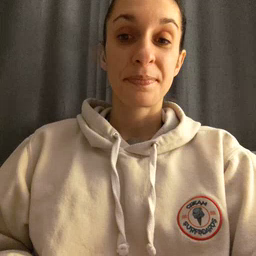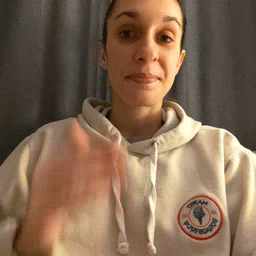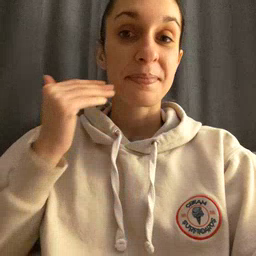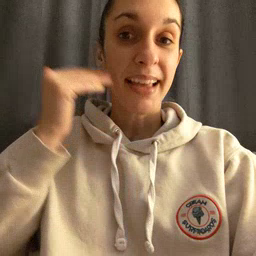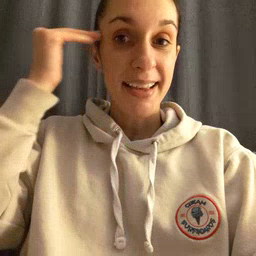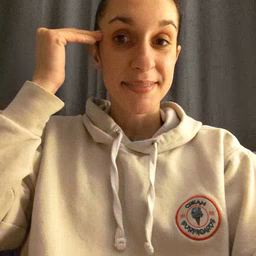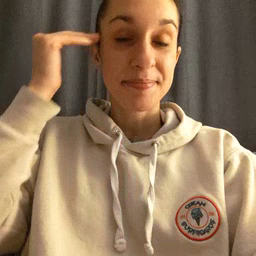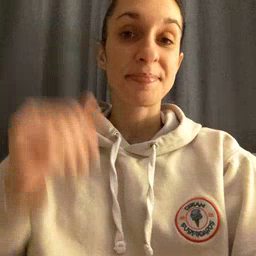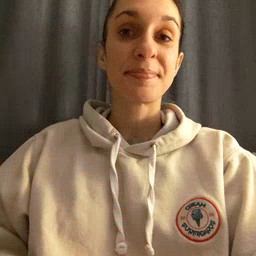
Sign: head